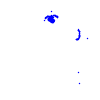
Particle: electron